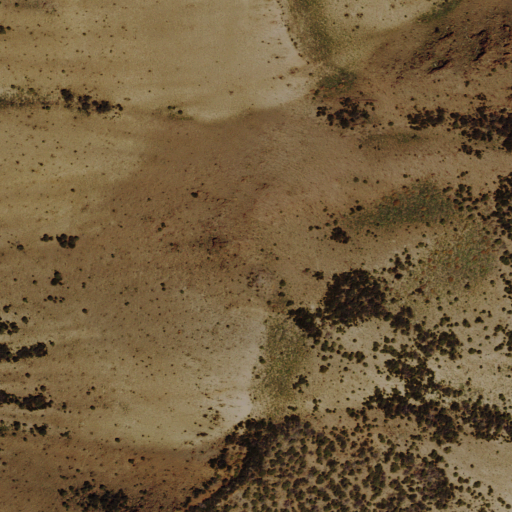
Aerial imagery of mountain in Nevada named Silver Peak containing shrub and evergreen forest